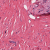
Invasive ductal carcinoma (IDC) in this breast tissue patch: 0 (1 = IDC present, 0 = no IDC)